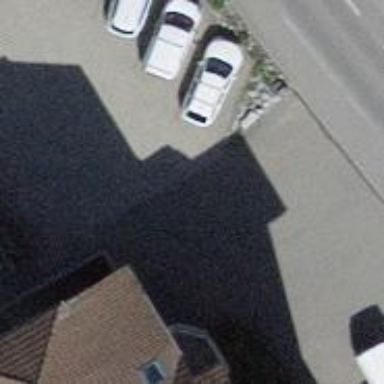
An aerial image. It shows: Parking area.